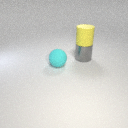
large gray metal cylinder to the right of large cyan rubber sphere